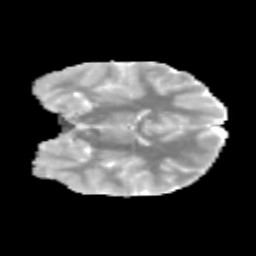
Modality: MD
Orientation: coronal
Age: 11
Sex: male
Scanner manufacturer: siemens
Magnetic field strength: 3 T
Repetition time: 3.8 s
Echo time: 0.07 s